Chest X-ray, PA view. Patient: 42 years old, sex F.
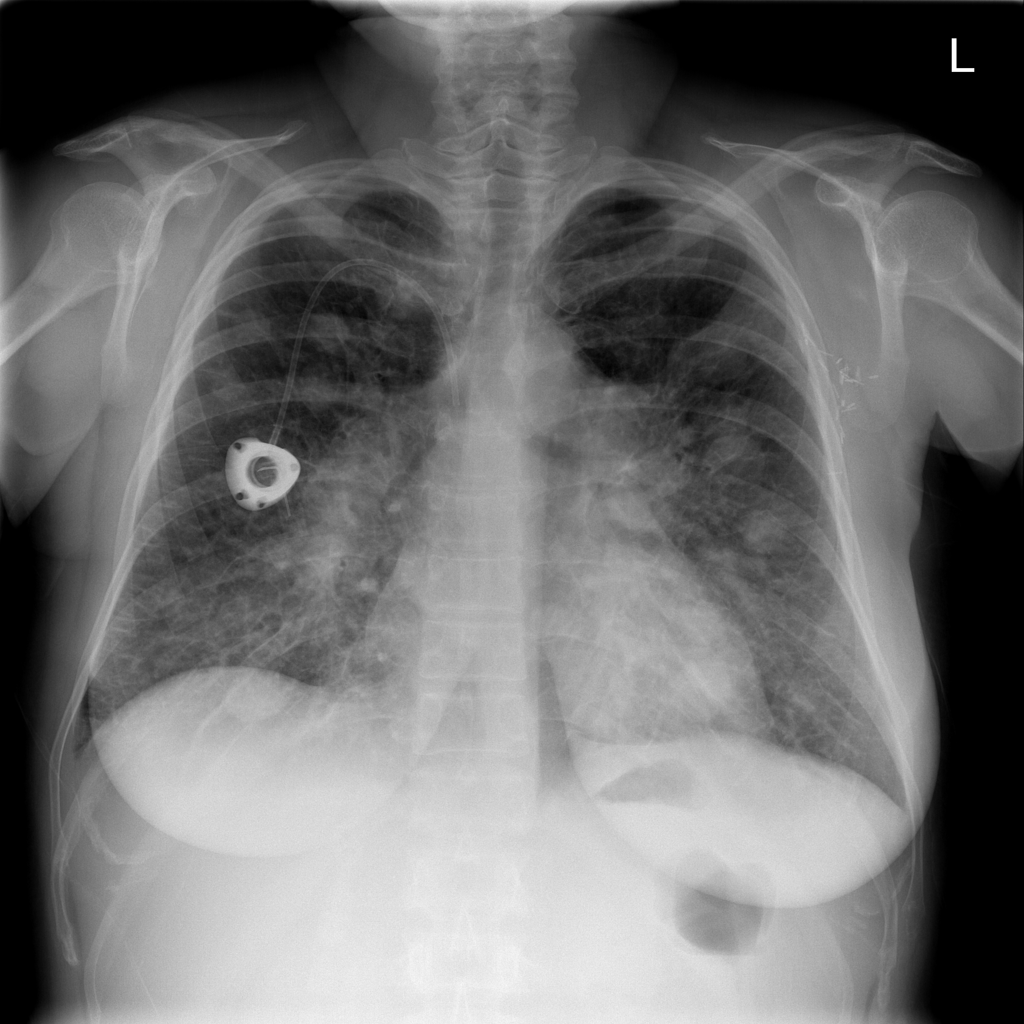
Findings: Edema